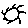
Label: sun